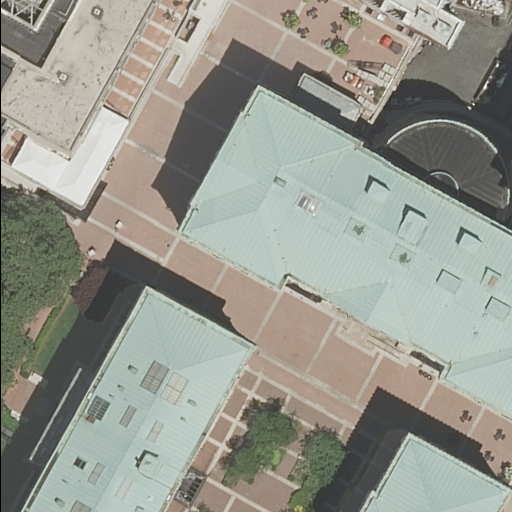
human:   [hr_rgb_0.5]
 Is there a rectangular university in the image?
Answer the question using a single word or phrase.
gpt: yes

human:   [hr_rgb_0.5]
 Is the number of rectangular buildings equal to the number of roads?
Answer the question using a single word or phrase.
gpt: no

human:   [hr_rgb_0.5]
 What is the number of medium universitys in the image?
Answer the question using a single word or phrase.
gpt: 0

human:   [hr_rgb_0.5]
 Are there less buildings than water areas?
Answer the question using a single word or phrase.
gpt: no

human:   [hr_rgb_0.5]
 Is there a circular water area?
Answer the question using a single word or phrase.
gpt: no

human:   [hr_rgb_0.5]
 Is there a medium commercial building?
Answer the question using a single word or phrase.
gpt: no

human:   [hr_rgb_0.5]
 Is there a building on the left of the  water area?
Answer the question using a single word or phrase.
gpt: yes

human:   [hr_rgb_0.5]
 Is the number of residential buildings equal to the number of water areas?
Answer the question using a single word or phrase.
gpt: no

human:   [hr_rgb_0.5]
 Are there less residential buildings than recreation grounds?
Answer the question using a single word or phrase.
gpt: no

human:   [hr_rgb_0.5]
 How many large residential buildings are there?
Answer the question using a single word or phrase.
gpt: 4

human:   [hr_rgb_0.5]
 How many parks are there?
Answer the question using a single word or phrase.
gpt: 1

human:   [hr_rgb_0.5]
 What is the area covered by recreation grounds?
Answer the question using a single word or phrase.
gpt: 1387m2

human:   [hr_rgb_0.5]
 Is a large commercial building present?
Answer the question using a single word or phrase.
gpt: no

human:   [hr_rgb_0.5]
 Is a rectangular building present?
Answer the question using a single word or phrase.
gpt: yes

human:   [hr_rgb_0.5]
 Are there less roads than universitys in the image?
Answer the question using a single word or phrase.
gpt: no

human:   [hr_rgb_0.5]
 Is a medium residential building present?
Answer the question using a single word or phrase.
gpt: yes

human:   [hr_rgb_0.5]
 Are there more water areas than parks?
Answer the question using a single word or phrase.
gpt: no

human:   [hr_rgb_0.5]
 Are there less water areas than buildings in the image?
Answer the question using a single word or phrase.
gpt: yes

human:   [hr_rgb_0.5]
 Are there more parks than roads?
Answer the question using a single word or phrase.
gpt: no

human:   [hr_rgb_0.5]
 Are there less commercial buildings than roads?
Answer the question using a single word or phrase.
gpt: yes

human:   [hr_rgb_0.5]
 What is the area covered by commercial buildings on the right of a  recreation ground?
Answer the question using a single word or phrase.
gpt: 0m2

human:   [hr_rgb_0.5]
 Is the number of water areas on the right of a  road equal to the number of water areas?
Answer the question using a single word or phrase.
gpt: yes

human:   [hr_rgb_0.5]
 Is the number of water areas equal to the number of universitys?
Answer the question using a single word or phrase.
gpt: no

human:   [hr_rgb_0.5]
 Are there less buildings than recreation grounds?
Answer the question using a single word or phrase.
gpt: no

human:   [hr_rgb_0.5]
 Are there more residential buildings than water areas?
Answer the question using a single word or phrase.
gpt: yes

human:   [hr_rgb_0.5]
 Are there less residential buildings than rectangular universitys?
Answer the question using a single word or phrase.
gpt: no

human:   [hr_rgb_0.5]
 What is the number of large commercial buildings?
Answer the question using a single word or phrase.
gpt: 0

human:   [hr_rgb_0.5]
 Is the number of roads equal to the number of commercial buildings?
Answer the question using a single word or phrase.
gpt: no

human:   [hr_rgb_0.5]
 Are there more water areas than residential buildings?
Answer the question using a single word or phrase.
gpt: no

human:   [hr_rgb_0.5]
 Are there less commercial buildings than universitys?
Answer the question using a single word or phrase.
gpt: yes

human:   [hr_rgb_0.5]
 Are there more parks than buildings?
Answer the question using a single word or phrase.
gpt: no

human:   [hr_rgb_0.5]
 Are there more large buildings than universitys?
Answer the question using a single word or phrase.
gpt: yes

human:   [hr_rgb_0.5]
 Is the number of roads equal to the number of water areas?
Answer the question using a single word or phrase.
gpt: no

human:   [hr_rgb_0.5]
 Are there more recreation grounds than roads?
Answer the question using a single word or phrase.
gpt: no

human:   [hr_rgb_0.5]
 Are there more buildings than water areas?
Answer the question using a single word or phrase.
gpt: yes

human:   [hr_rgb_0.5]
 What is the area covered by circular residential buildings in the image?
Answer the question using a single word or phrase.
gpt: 0m2